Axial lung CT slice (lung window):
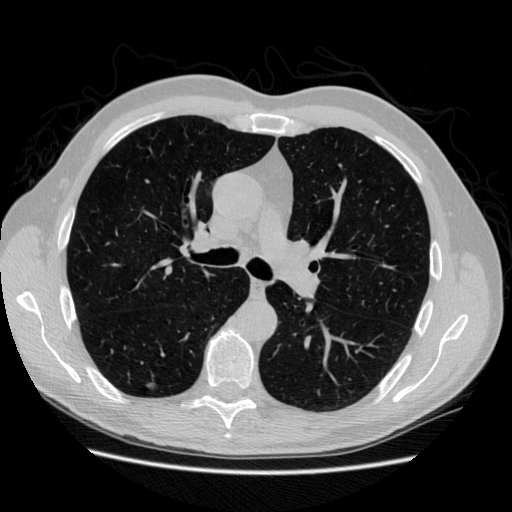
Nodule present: yes
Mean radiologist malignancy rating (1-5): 2.333